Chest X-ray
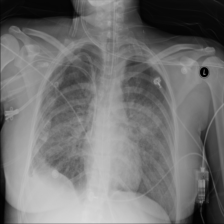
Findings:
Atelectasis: negative
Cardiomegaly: negative
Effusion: positive
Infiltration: positive
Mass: negative
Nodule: negative
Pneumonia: negative
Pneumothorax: negative
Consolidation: negative
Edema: positive
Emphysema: negative
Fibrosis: negative
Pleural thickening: negative
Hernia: negative